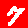
Digit: 7